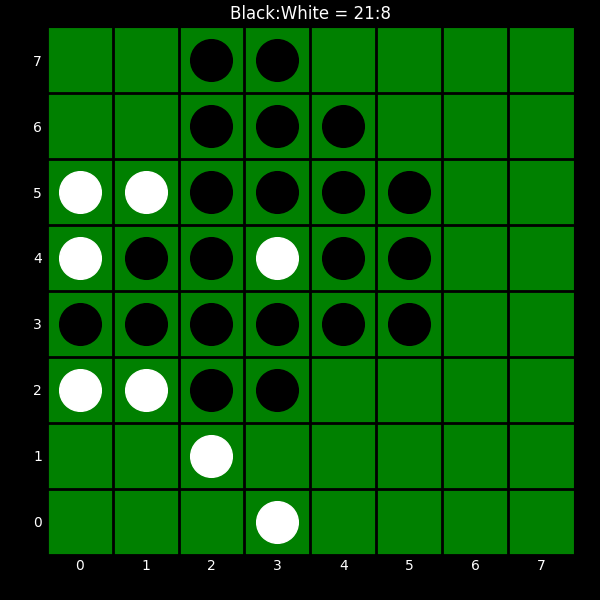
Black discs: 21
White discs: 8